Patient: sex F, age 62
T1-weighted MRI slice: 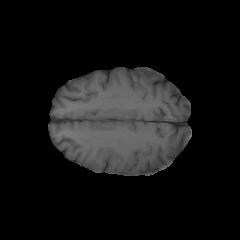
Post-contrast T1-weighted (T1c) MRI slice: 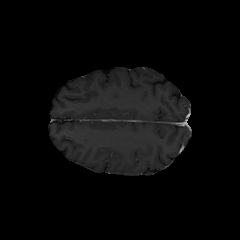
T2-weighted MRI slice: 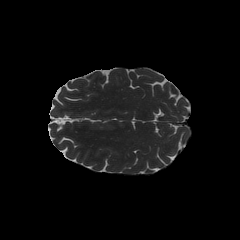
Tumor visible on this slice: no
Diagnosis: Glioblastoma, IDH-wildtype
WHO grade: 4